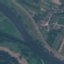
Land use / land cover class: River